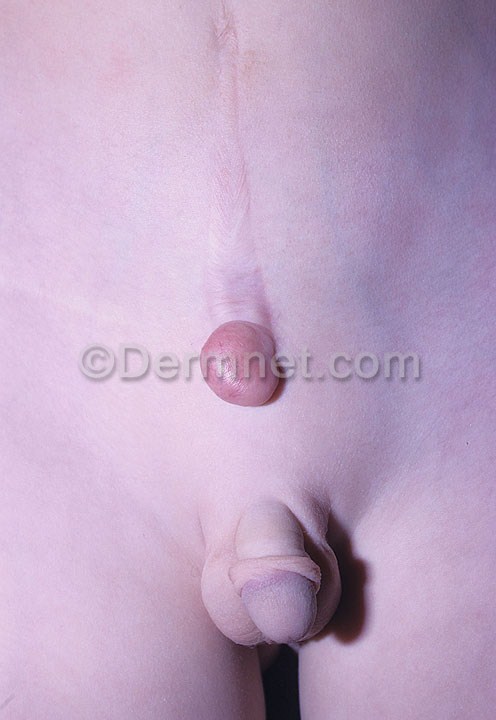
Disease: Seborrheic Keratoses and other Benign Tumors